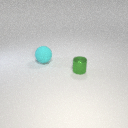
large cyan rubber sphere behind small green metal cylinder